Here is the time-frequency representation (spectrogram) of a rolling-element bearing's vibration measurement. Determine the bearing's health state. Answer with exactly one of: normal, inner_race, outer_race, ball.
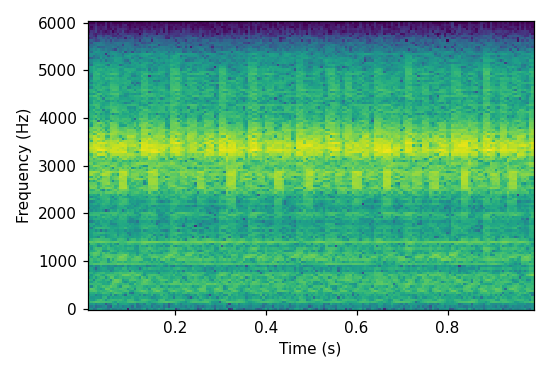
Answer: outer_race